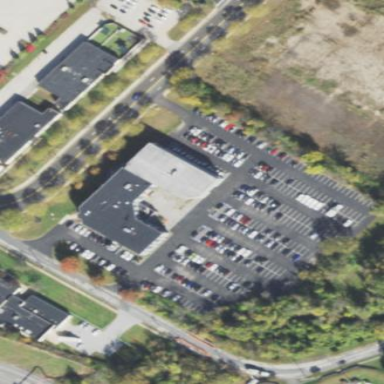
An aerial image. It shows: Commercial building.